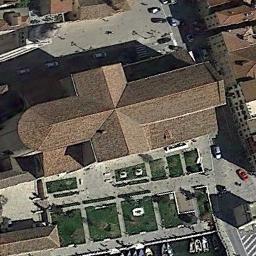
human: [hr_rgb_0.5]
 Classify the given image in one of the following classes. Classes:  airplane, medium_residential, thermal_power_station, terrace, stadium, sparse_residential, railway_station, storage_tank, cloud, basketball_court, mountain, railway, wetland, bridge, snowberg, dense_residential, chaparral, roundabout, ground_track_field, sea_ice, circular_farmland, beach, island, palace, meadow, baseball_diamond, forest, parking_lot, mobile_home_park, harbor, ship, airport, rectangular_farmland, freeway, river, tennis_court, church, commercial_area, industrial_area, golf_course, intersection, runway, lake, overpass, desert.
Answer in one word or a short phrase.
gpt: church